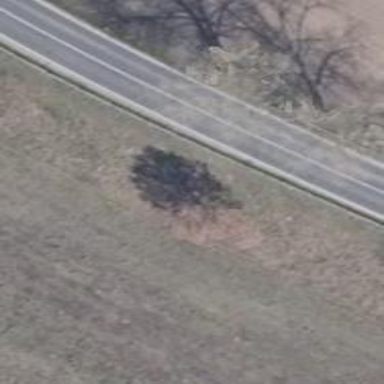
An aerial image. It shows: Deciduous tree with broadleaved leaves.